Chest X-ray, PA view. Patient: 61 years old, sex F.
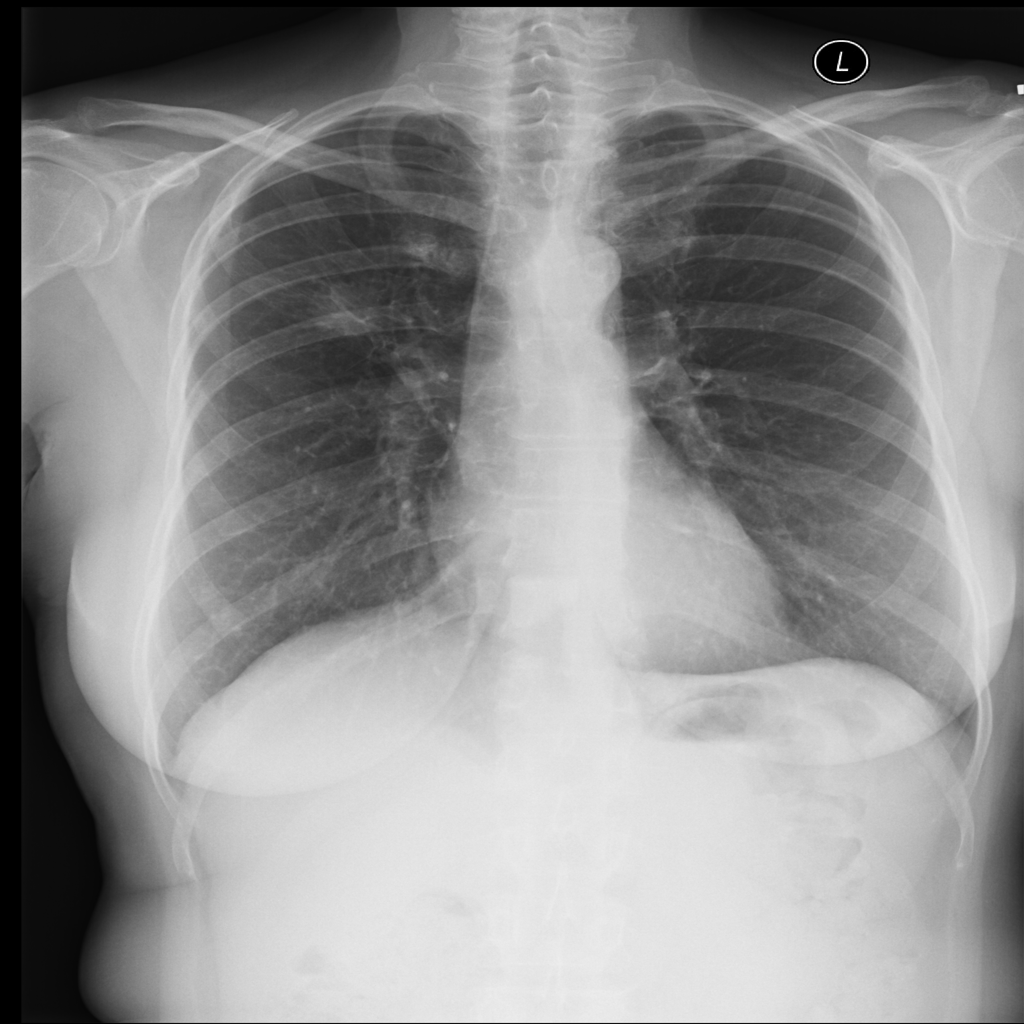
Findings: No Finding